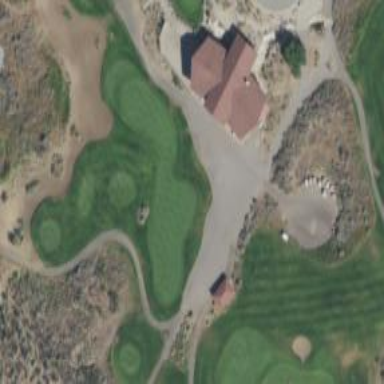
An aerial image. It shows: Service road designated as golf cart path.